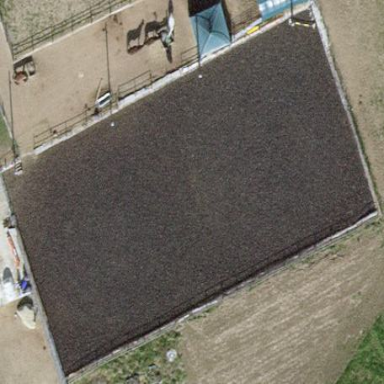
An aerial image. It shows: Equestrian pitch used for leisure and sports activities.